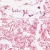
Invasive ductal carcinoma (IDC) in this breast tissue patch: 0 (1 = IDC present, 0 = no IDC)